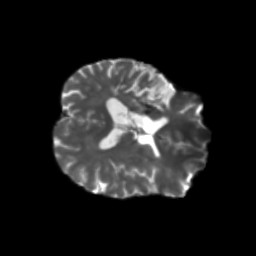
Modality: T2w
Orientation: axial
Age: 74
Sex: female
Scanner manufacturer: siemens
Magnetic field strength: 3 T
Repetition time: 5.25 s
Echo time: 0.08 s